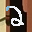
Label: 2